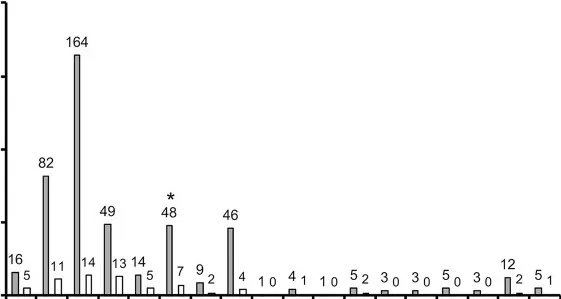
The number of FS-GTCS and FS-GTCS clusters per month (A).
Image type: chart (chart)